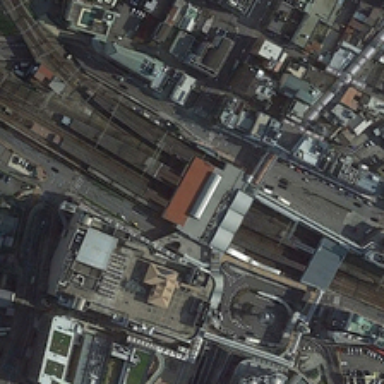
Many trains are running on the red track beside the road .